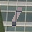
Label: 1